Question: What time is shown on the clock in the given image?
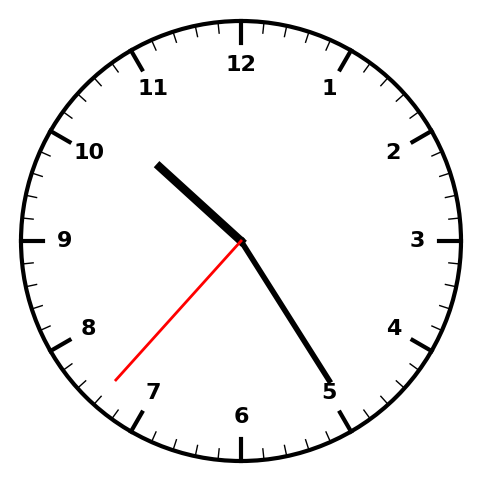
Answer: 10:24:37